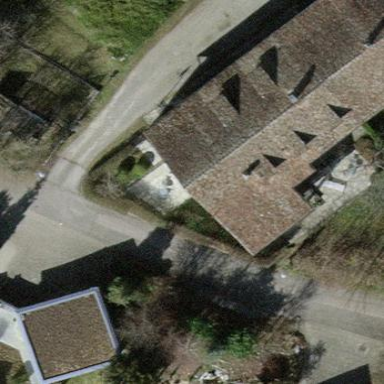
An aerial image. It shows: Farm building.